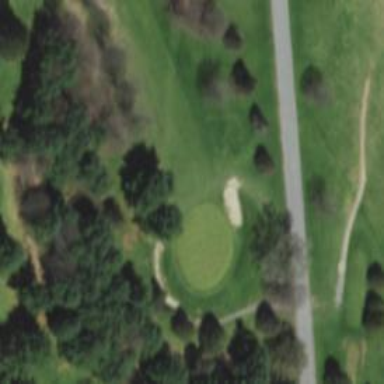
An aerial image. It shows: Golf hole.